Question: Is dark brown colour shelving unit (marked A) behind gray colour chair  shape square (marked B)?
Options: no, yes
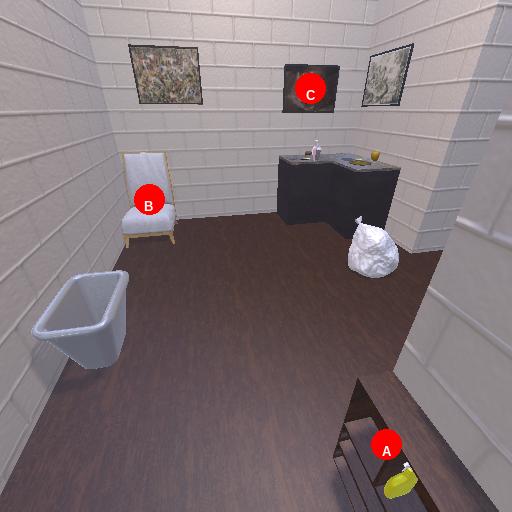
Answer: no